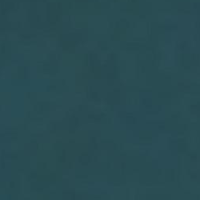
EUNIS habitat code: 14
Species observed at this site:
Phalacrocorax carbo